Interaction volume radius: 5 \u00c5
Interaction volume height: 15 \u00c5
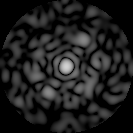
Disorder parameter: 0.8161